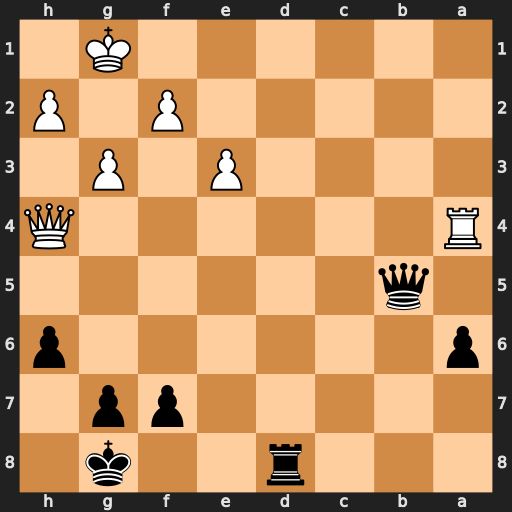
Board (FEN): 3r2k1/5pp1/p6p/1q6/R6Q/4P1P1/5P1P/6K1
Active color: b
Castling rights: -
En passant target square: -
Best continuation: Rd1+ Kg2 Qf1+